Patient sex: M
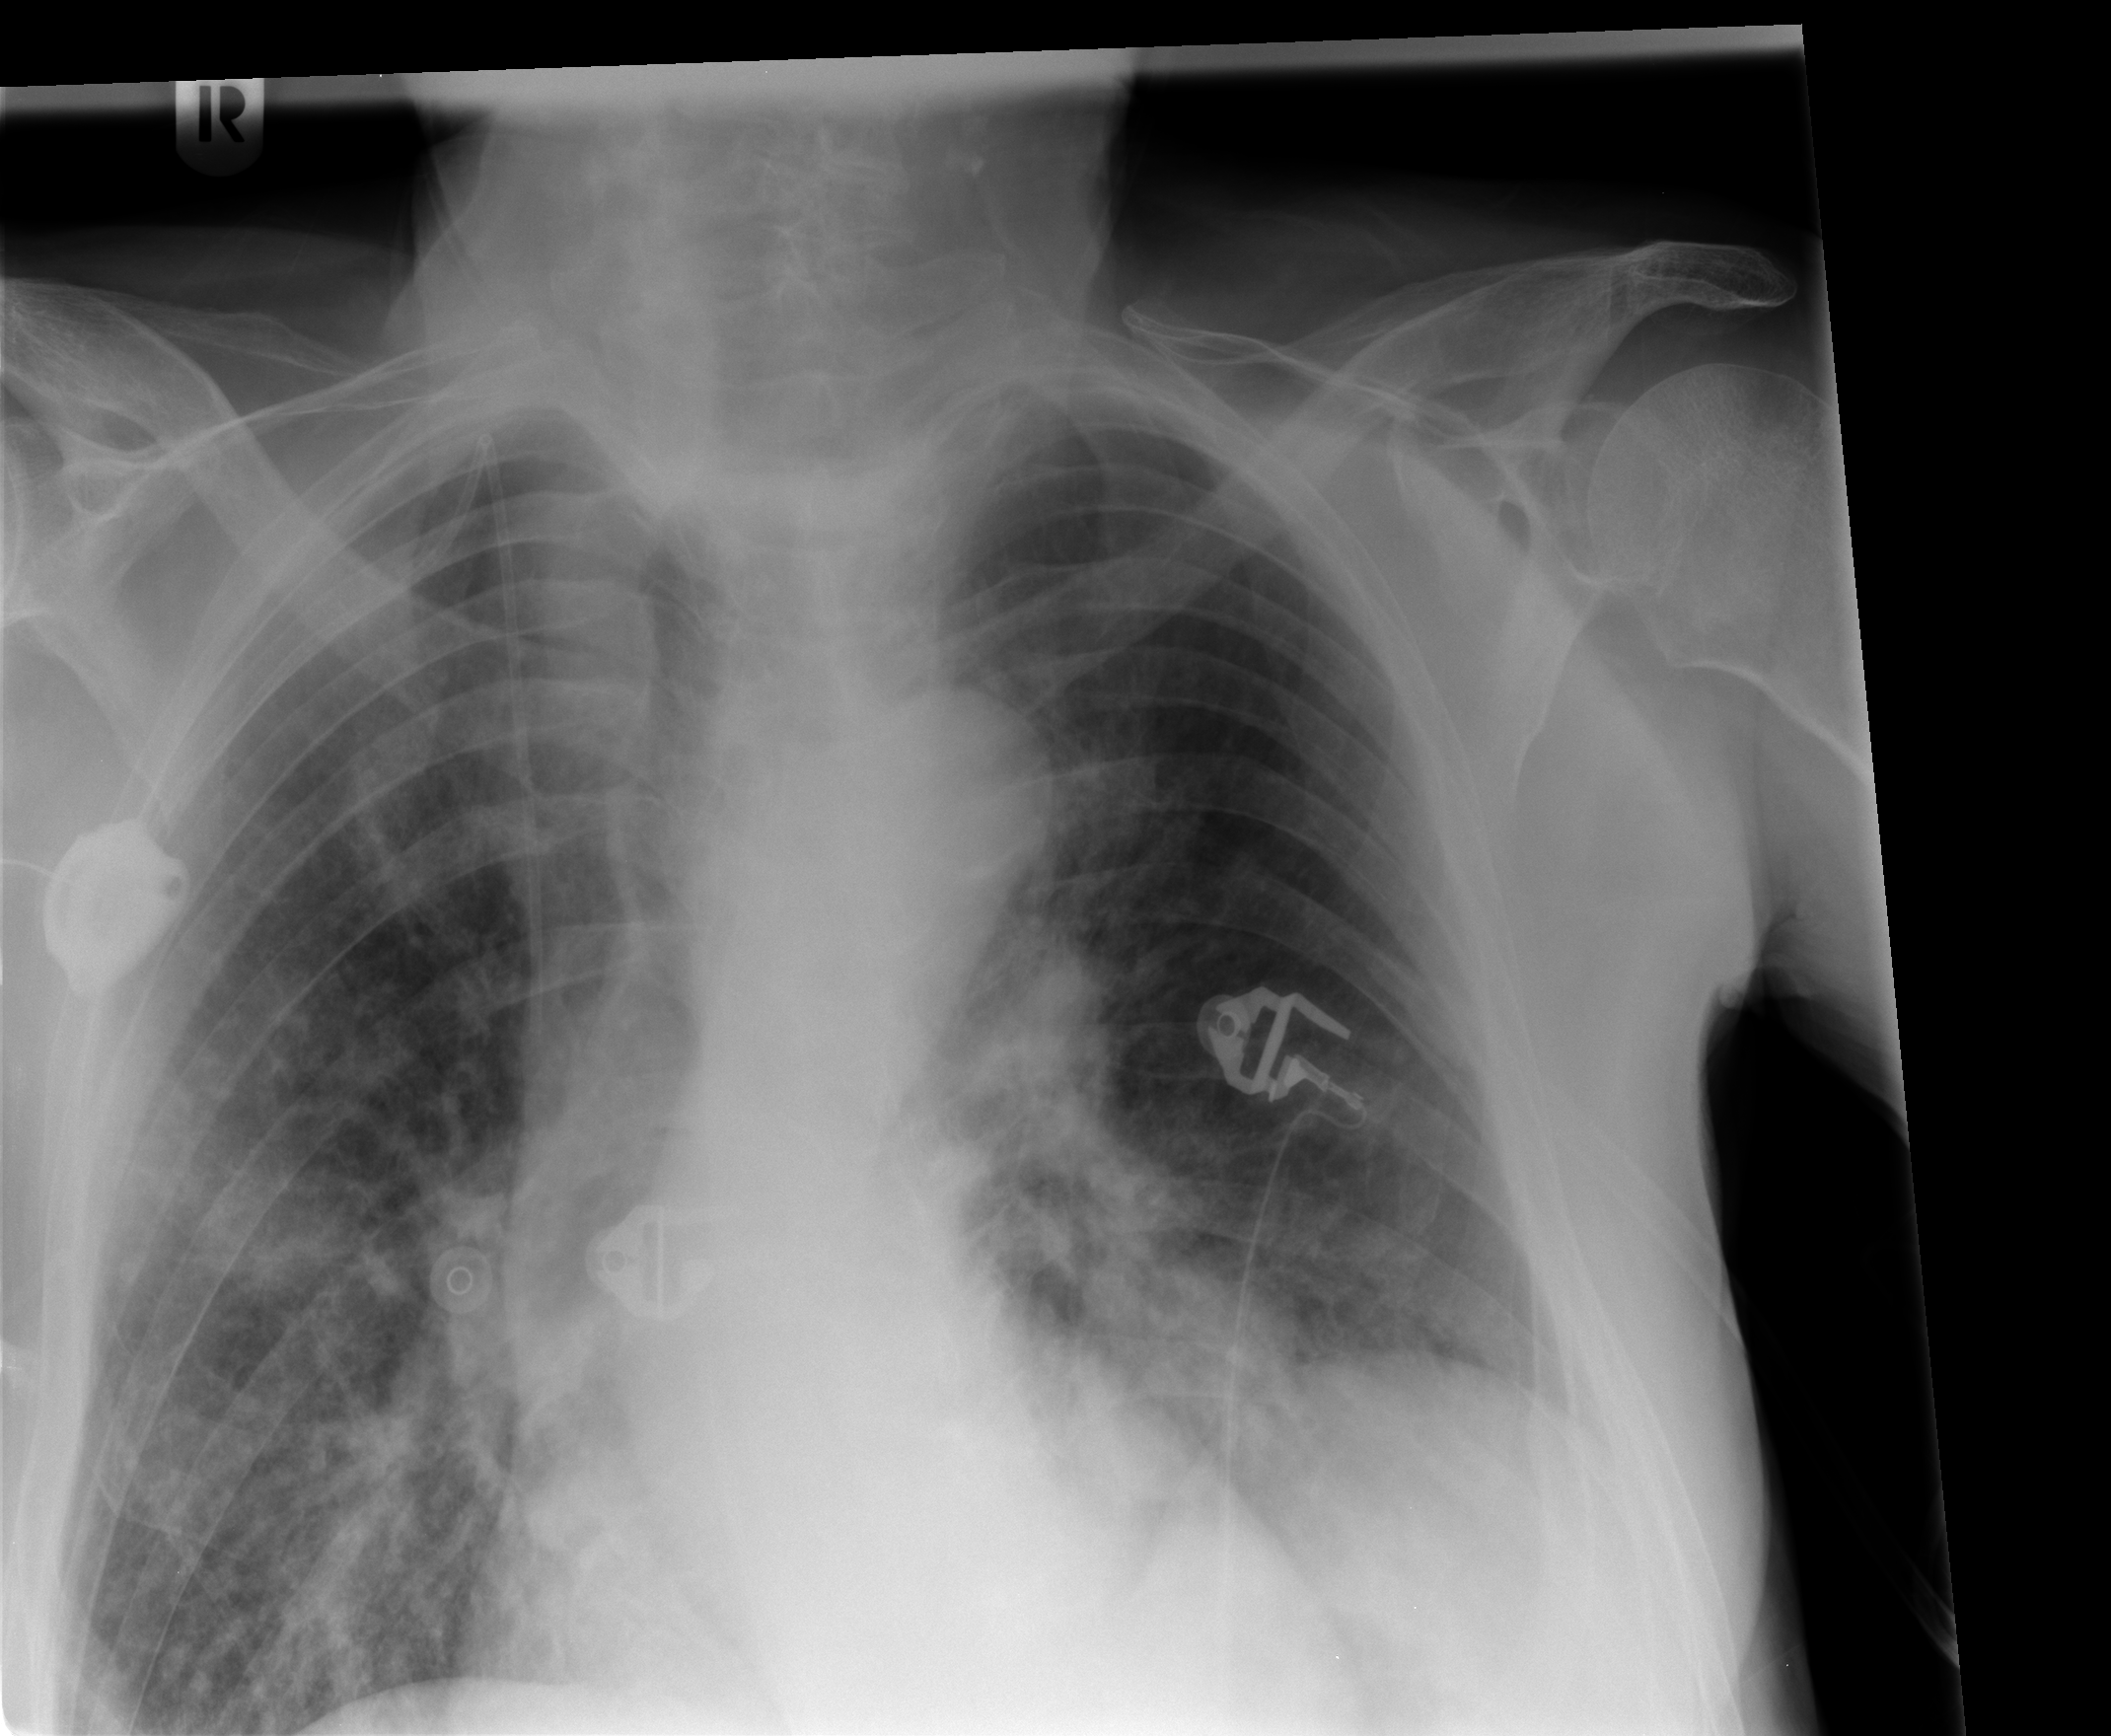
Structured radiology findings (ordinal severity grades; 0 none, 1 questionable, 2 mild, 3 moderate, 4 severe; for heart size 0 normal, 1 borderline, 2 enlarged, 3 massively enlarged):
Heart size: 0
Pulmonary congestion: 0
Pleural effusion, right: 0
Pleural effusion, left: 0
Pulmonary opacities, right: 2
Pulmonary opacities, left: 2
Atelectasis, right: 1
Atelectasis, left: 1